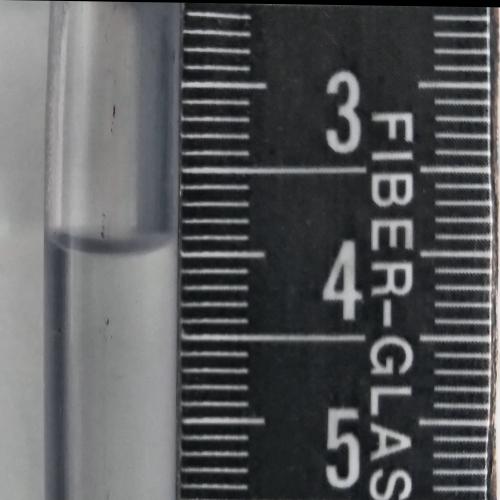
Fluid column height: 4.0 cm